Field crop: tomato
Growth stage: 1
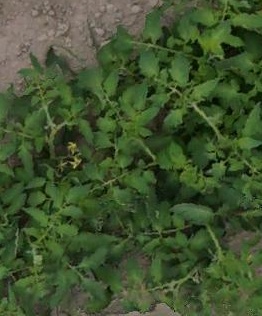
Species: tomato